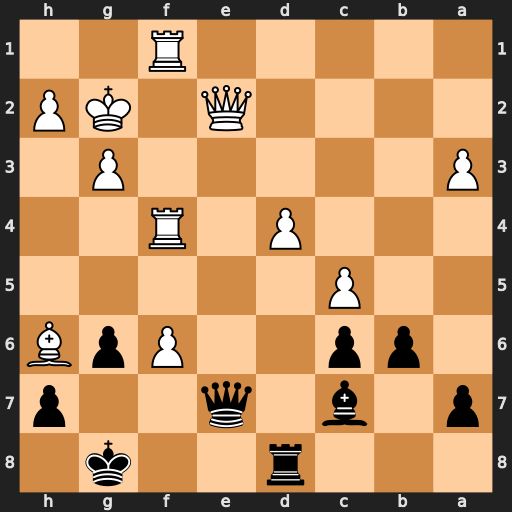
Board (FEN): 3r2k1/p1b1q2p/1pp2PpB/2P5/3P1R2/P5P1/4Q1KP/5R2
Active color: b
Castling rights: -
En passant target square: -
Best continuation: Qxe2+ R1f2 Bxf4 Rxe2 Bxh6